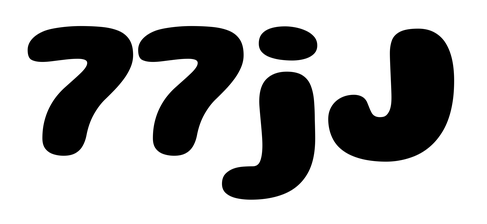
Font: Gluten_ExtraBold